Question: versions I use:
- - -
I used to have a working setup where I create an H2 server and a dataSource using my applicationContext when deploying a war file. My configuration is like this:
'''
<bean id = "h2Server"
class="org.h2.tools.Server"
factory-method="createTcpServer"
init-method="start"
destroy-method="stop">
<constructor-arg value="-tcp,-tcpAllowOthers,-tcpPort,8045" />
</bean>
<bean id="dataSource" class="org.springframework.jdbc.datasource.DriverManagerDataSource" depends-on="h2Server">
<property name="driverClassName" value="org.h2.Driver" />
<property name="url" value="${database.url}" />
<property name="username" value="${database.username}" />
<property name="password" value="${database.password}" />
'''
Then I defined a
'''
LocalContainerEntityManagerFactoryBean
'''
with the jpaProperty defined to let hibernate generate all the tables automatically:
'''
<property name="jpaProperties">
<props>
<prop key="hibernate.hbm2ddl.auto">update</prop>
<prop key="hibernate.dialect">org.hibernate.dialect.H2Dialect</prop>
</props>
</property>
'''
This works like a charm and when my application is deployed all the tables are created automatically. This is great for a test setup, but for the production release we would like to turn off the automatic generation of tables by hibernate, and we want to manage the sql creation and migration scripts ourselves.
Therefore I decided to use flyway as a DB migration tool and I removed the following line from the EntityManager definition:
'''
<prop key="hibernate.hbm2ddl.auto">update</prop>
'''
This seems to work and the database is created and has a minimal size, but when I try to connect to it using Squirrel, I get the following exception:

I would expect that if the H2Server and datasource beans are created by Spring, the DB is accessible using it's driver, url, username, password.
My first idea was that they were not created because of lazy initialization, while the hibernate table creation implies the beans to be really initialized. I tried to set the property of lazy initialization to false for both properties, but no luck...
I must be missing something, but can't see it for now...
Is there a way to make the DB available for connections once the application is deployed?
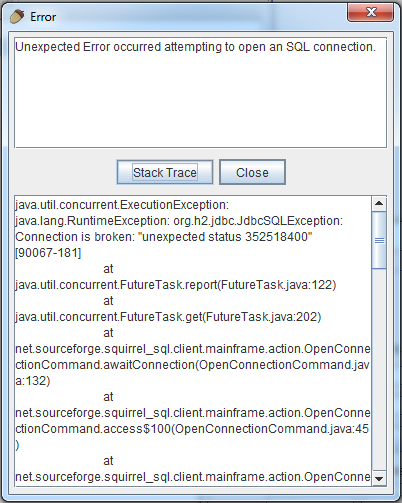
Answer: I found the solution: everything was working fine. I put a breakpoint in the start and stop methods of the org.h2.tools.Server class and activated remote debugging when deploying the application to my tomcat server.
I noticed the server started, but some time later, I arrived also in the stop method. Deeper investigation showed me the following lines in the tomcat command:
'''
04-Nov-2014 13:00:28.240 SEVERE [localhost-startStop-1] org.apache.catalina.core
.StandardContext.startInternal Error listenerStart
04-Nov-2014 13:00:55.961 SEVERE [localhost-startStop-1] org.apache.catalina.core
.StandardContext.startInternal Context [/healthdata_hd4res] startup failed due to previous errors
'''
Then in the localhost.log file, I found following error:
'''
Caused by: org.h2.jdbc.JdbcSQLException: Table "CONFIGURATIONS" not found; SQL statement:
select configurat0_.CONFIGURATION_ID as CONFIGUR1_1_, configurat0_.DESCRIPTION as DESCRIPT2_1_, configurat0_.KEY as KEY3_1_, configurat0_.UPDATED_ON as UPDATED_4_1_, configurat0_.VALID_FROM as VALID_FR5_1_, configurat0_.VALID_TILL as VALID_TI6_1_, configurat0_.VALUE as VALUE7_1_ from CONFIGURATIONS configurat0_ where configurat0_.KEY=? and (configurat0_.VALID_FROM is null or configurat0_.VALID_FROM<=?) and (configurat0_.VALID_TILL is null or configurat0_.VALID_TILL>=?) [42102-174]
at org.h2.message.DbException.getJdbcSQLException(DbException.java:332)
at org.h2.message.DbException.get(DbException.java:172)
'''
There were 2 classes that implemented a ServletContextListener to inject data into existing tables. Since the tables were not yet created, the error was generated and my h2Server was shutdown during deployment...